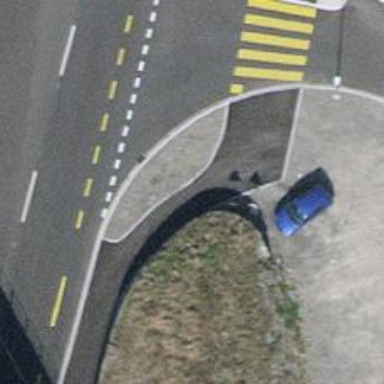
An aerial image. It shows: Sidewalk.